Chest X-ray. View position: PA
Patient age: 42
Patient sex: M
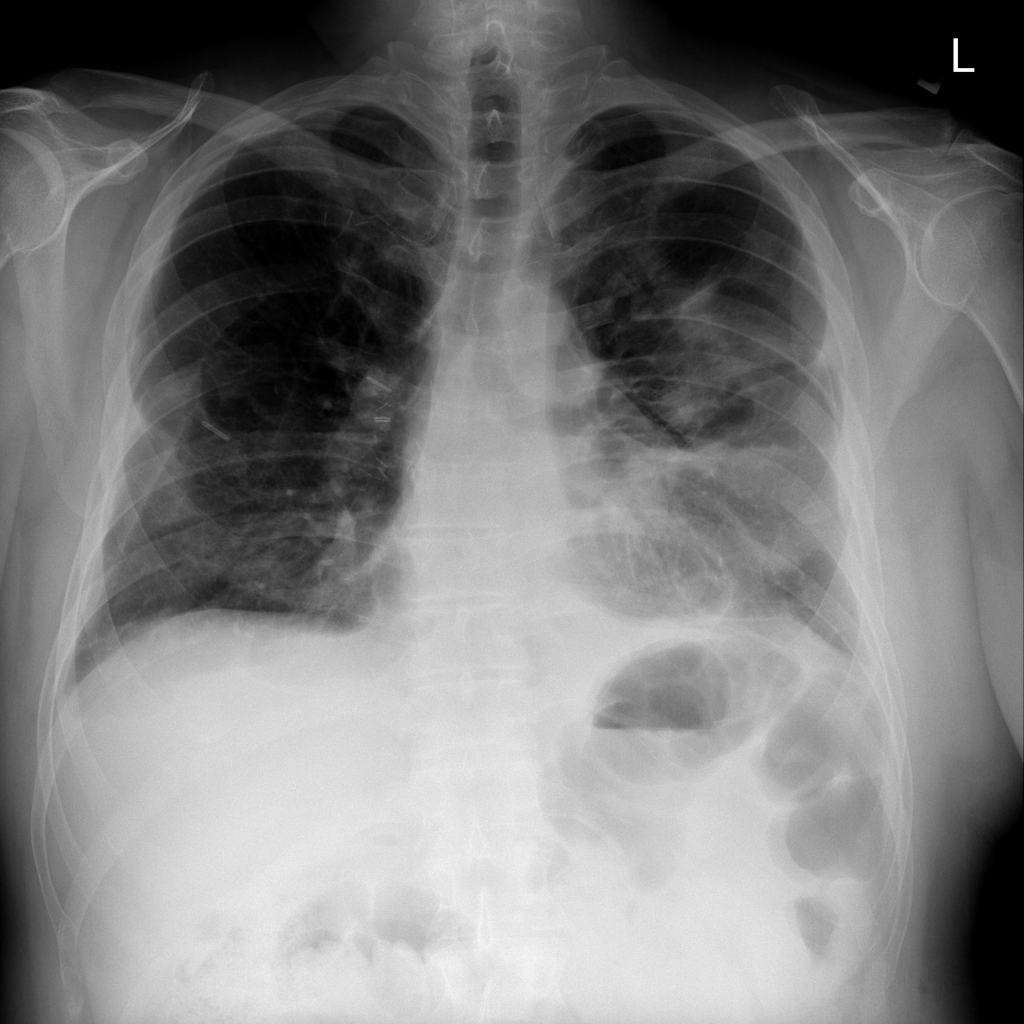
Finding: Pneumothorax